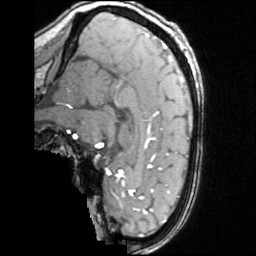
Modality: angio
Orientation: sagittal
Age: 27
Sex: male
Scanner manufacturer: siemens
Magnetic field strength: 3 T
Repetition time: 0.025 s
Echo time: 0.00334 s